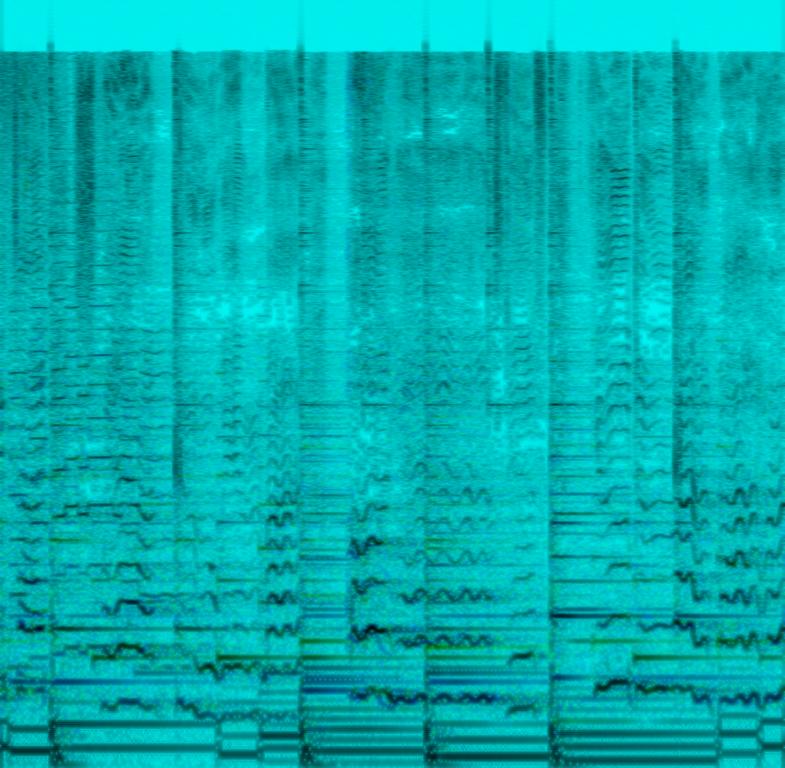
A male vocalist sings this soft love song. The tempo is slow with a romantic piano accompaniment, groovy bass line, steady drumming and ambient saxophone harmony. The song is a romantic, emotional, mellow, sentimental, proposal or wedding song. This song is a R&B/Soul song.